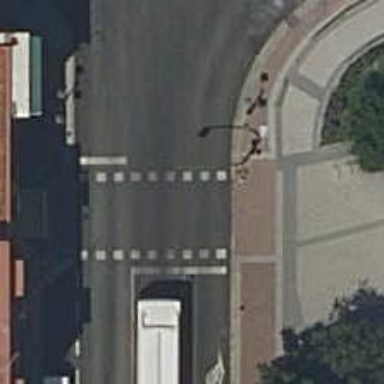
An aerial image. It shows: Road crossing with traffic signals.